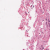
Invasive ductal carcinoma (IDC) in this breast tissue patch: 0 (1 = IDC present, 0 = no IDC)